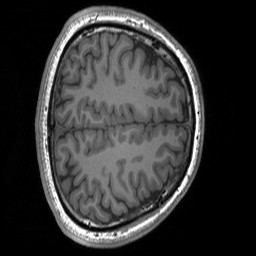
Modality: T1w
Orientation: axial
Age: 20
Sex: male
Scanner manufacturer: siemens
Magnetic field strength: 3 T
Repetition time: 1.8 s
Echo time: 0.00252 s